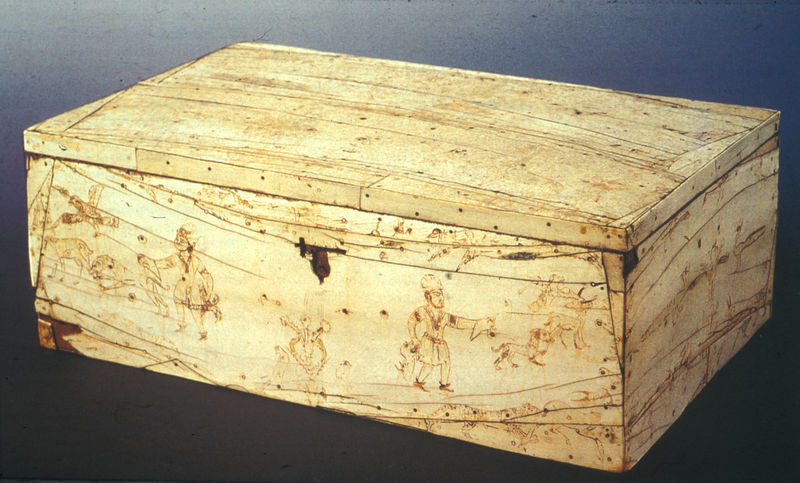
Titel: Kästchen, bemalt
Standort: Palermo
Institution: Capella Palatina
Schlagwörter: blau, falke, mann, vogel, gelb, menschen, braun, grau, hell, holz, hut, männer, szene, zeichen, zeichnung, hunde, schloss, tier, tiere, beige, leute, malerei, muster, alt, kleidung, mensch, norden, vögel, mantel, personen, person, umrisse, risse, linien, wild, verzierung, bronze, nägel, striche, umriss, bemalt, foto, fotografie, photographie, truhe, deckel, messing, gefäss, orient, rechteck, symmetrisch, asien, asiatisch, kiste, schachtel, jagd, löcher, kasten, photo, china, kaputt, maserung, arabisch, handwerk, jäger, rechteckig, schlangen, beschlag, hatz, holt, schatulle, skizzen, bemalung, objekt, kanten, furnier, kästchen, islam, metal, aufbewahrung, schließe, verschluss, schnitzereien, verschlossen, elfenbein, verschlag, kratzer, zeichnungen, jagdszene, raubtiere, wölfe, muslimisch, kistchen, gebaut, falken, gravuren, birkenrinde, falkenjagt, j ger, span, verzietung